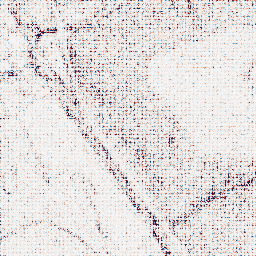
Category: wavelet
Decomposition family: wavelet_biorthogonal
Decomposition parameters: wavelet: bior5.5
level: 1
Upsampling method: sinc_blackman
Upsampling parameters: scale: 4
kernel_size: 4
Upsampling scale: 4